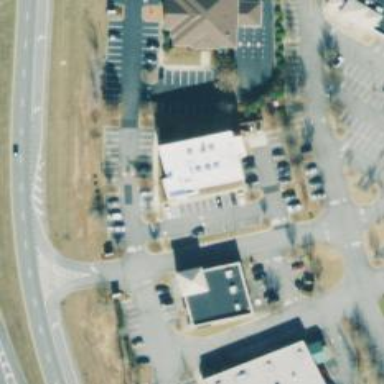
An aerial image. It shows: Healthcare clinic.